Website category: movie
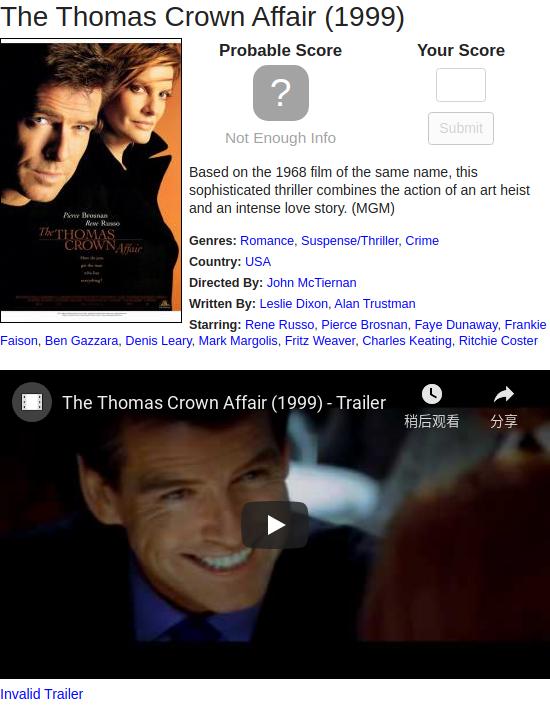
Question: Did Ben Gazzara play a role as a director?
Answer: no

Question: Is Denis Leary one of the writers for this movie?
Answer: no

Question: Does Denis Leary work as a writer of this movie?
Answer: no

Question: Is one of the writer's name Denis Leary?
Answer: no

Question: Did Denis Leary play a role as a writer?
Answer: no

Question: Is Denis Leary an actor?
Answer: yes

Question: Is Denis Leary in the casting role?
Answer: yes

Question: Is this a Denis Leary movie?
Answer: no

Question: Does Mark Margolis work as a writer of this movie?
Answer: no

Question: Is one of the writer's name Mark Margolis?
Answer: no

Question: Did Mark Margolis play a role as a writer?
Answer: no

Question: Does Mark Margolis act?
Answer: yes

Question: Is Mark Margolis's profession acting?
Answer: yes

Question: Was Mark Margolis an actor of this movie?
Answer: yes

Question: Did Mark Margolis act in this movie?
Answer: yes

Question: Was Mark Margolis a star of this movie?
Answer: yes

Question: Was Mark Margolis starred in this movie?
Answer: yes

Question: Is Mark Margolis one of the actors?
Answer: yes

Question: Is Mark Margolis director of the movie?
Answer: no

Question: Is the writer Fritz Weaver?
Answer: no

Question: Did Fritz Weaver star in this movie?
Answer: yes

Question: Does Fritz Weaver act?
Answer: yes

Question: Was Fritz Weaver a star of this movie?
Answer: yes

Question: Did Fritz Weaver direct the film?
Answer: no

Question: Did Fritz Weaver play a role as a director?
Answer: no

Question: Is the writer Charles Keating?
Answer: no

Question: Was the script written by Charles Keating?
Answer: no

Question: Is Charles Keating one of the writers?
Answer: no

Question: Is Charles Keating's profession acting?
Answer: yes

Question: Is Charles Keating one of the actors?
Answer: yes

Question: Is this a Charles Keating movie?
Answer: no

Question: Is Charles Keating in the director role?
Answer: no

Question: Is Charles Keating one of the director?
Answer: no

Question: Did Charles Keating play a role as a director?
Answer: no

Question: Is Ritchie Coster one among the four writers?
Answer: no

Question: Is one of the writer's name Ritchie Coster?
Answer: no

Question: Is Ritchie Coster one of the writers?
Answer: no

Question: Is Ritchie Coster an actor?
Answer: yes

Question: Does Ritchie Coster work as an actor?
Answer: yes

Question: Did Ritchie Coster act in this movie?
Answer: yes

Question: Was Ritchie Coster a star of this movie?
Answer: yes

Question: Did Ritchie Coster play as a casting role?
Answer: yes

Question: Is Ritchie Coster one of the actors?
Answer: yes

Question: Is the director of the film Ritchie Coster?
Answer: no